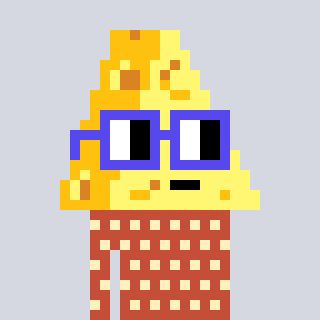
a pixel art character with square blue glasses, a cheese-shaped head and a rust-colored body on a cool background